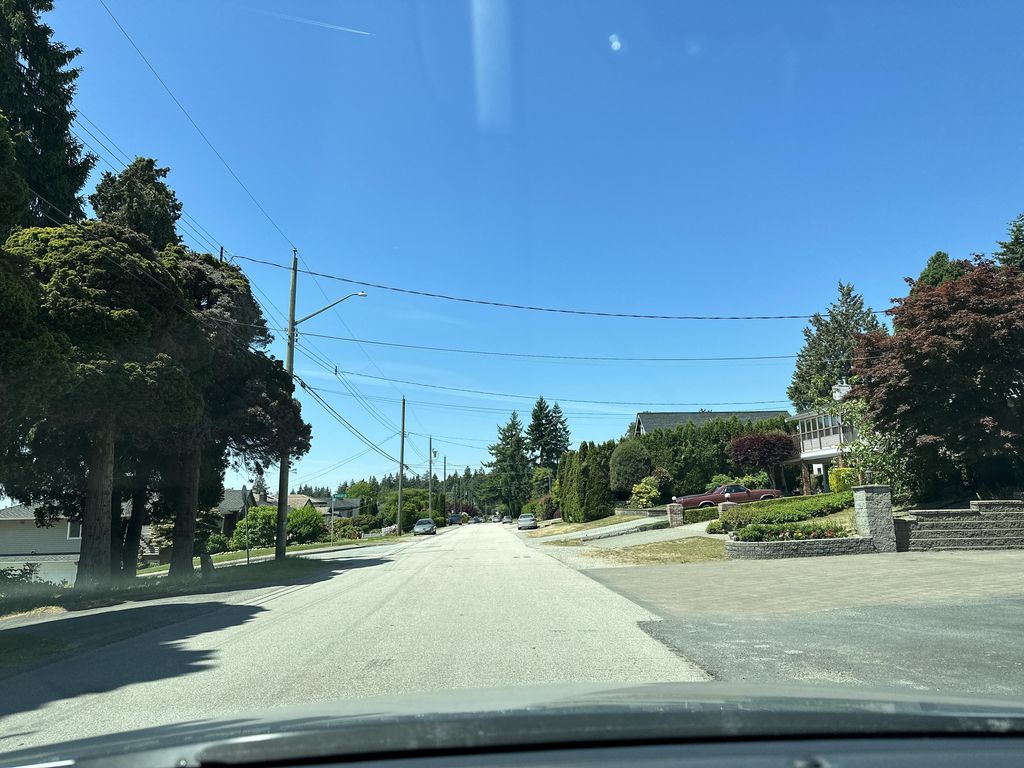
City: vancouver